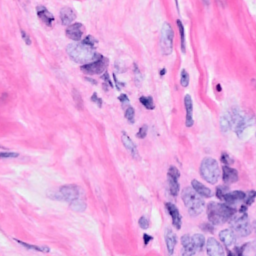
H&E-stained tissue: Breast